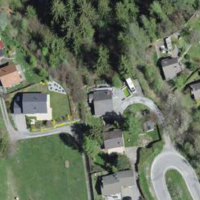
EUNIS habitat code: 55
Species observed at this site:
Primula veris